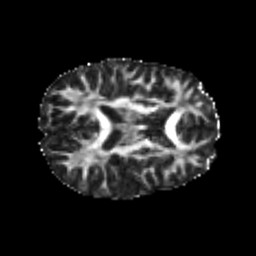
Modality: FA
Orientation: axial
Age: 21
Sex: male
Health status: healthy
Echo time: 0.074 s